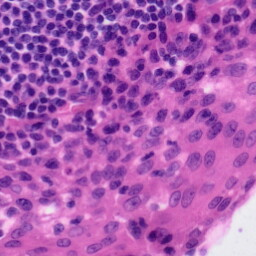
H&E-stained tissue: Tonsil